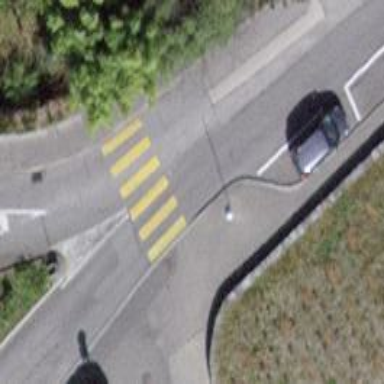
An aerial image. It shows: Zebra crossing on the road.